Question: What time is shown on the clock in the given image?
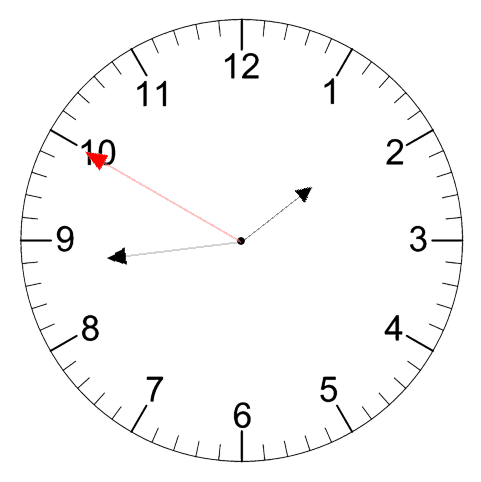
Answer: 01:43:50